Aerial crown-view tile of a tropical tree (Barro Colorado Island, Panama), acquired 20250512:
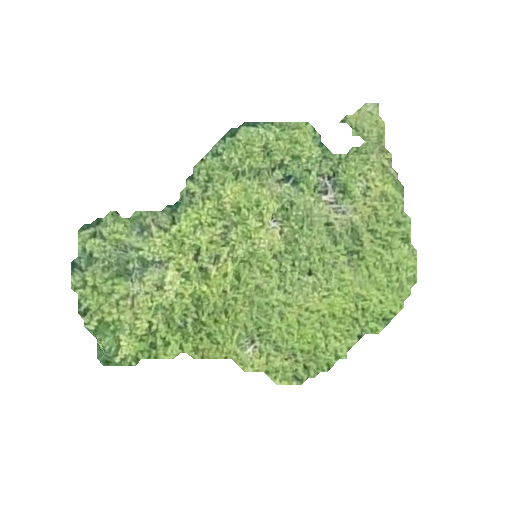
Species: Prioria copaifera
GBIF accepted scientific name: Prioria copaifera
Crown area: 93.996 m²